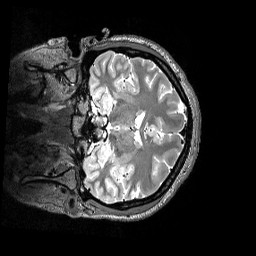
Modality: T2w
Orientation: coronal
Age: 32
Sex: female
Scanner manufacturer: siemens
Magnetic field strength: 3 T
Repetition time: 3.2 s
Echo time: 0.565 s